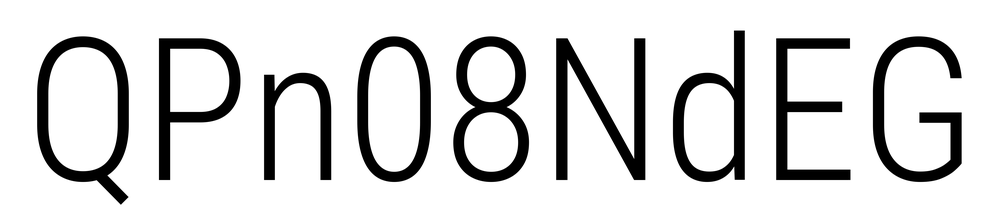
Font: Roboto_Condensed_Light